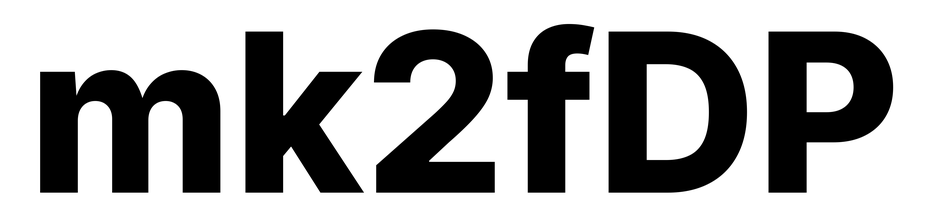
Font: Inter_ExtraBold